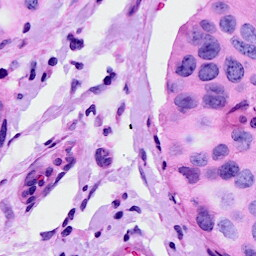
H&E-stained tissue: Breast